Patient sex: M
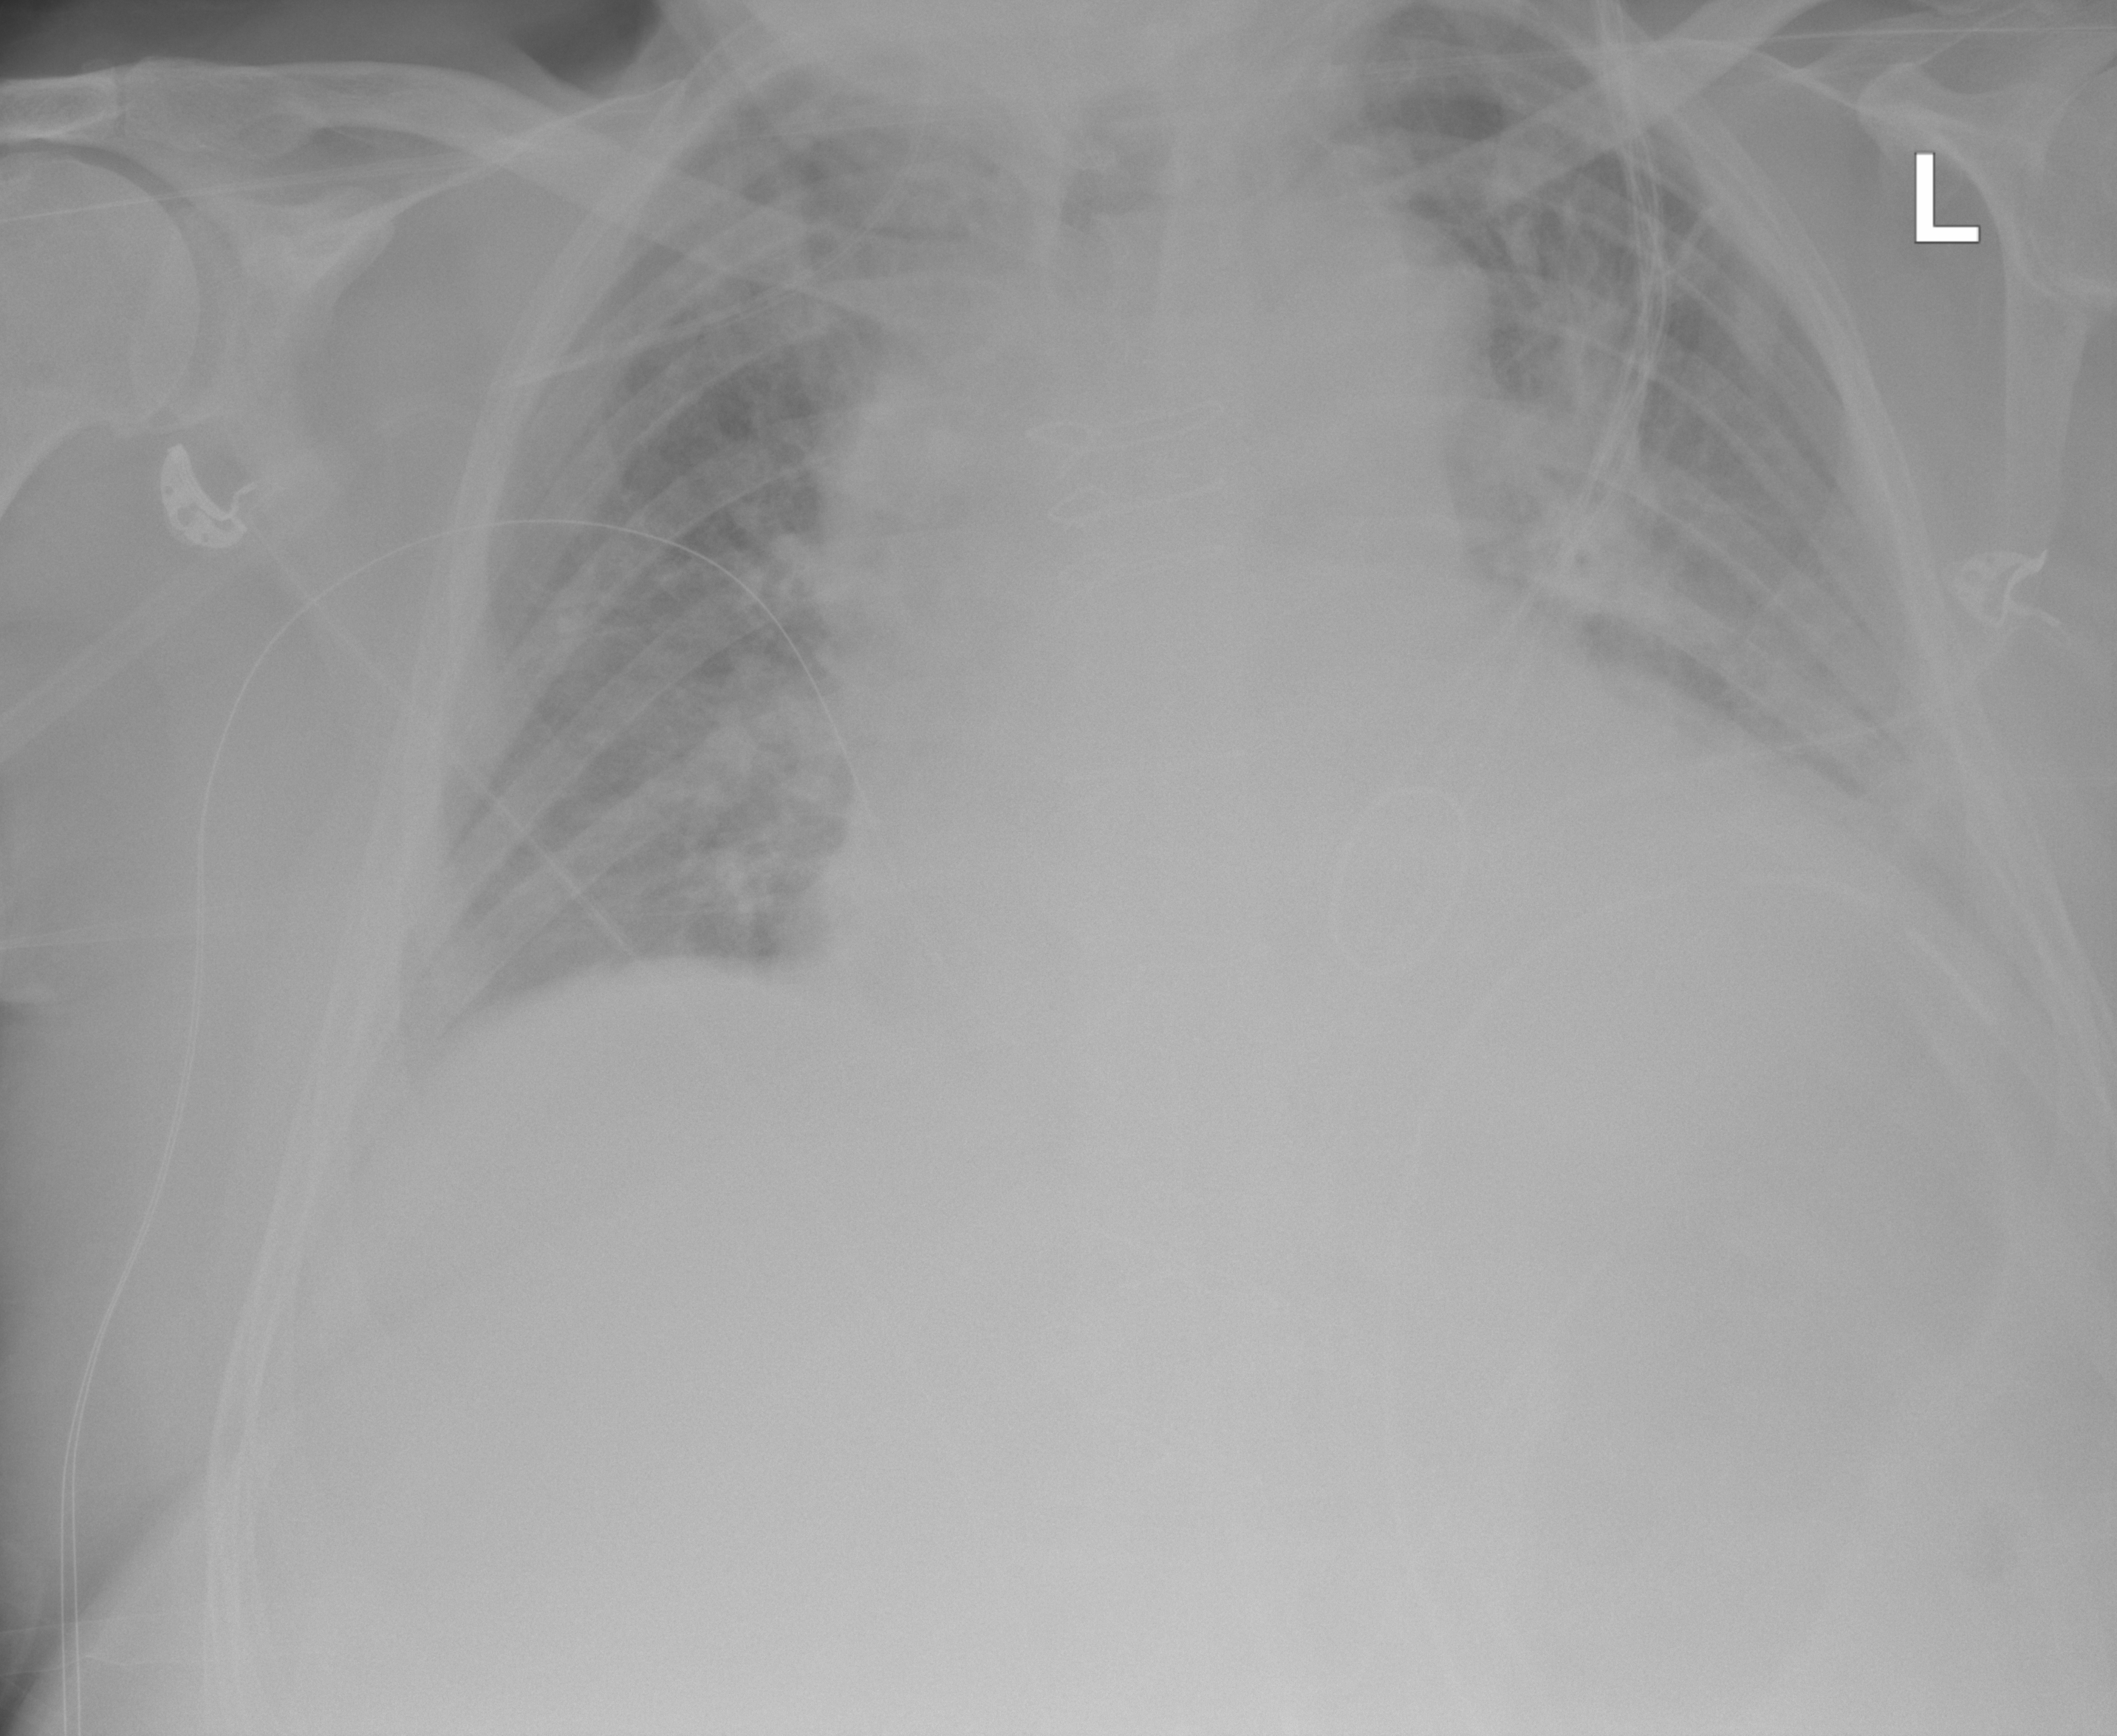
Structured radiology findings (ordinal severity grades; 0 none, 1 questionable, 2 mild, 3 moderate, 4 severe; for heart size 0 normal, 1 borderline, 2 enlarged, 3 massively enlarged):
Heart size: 2
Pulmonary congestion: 3
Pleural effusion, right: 0
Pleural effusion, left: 2
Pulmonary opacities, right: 0
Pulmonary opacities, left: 0
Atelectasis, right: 0
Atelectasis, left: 2